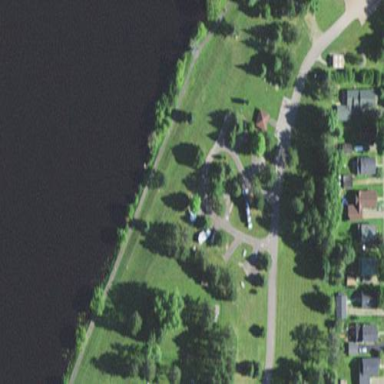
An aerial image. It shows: Campsite designated for tourism.